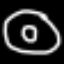
Label: donut